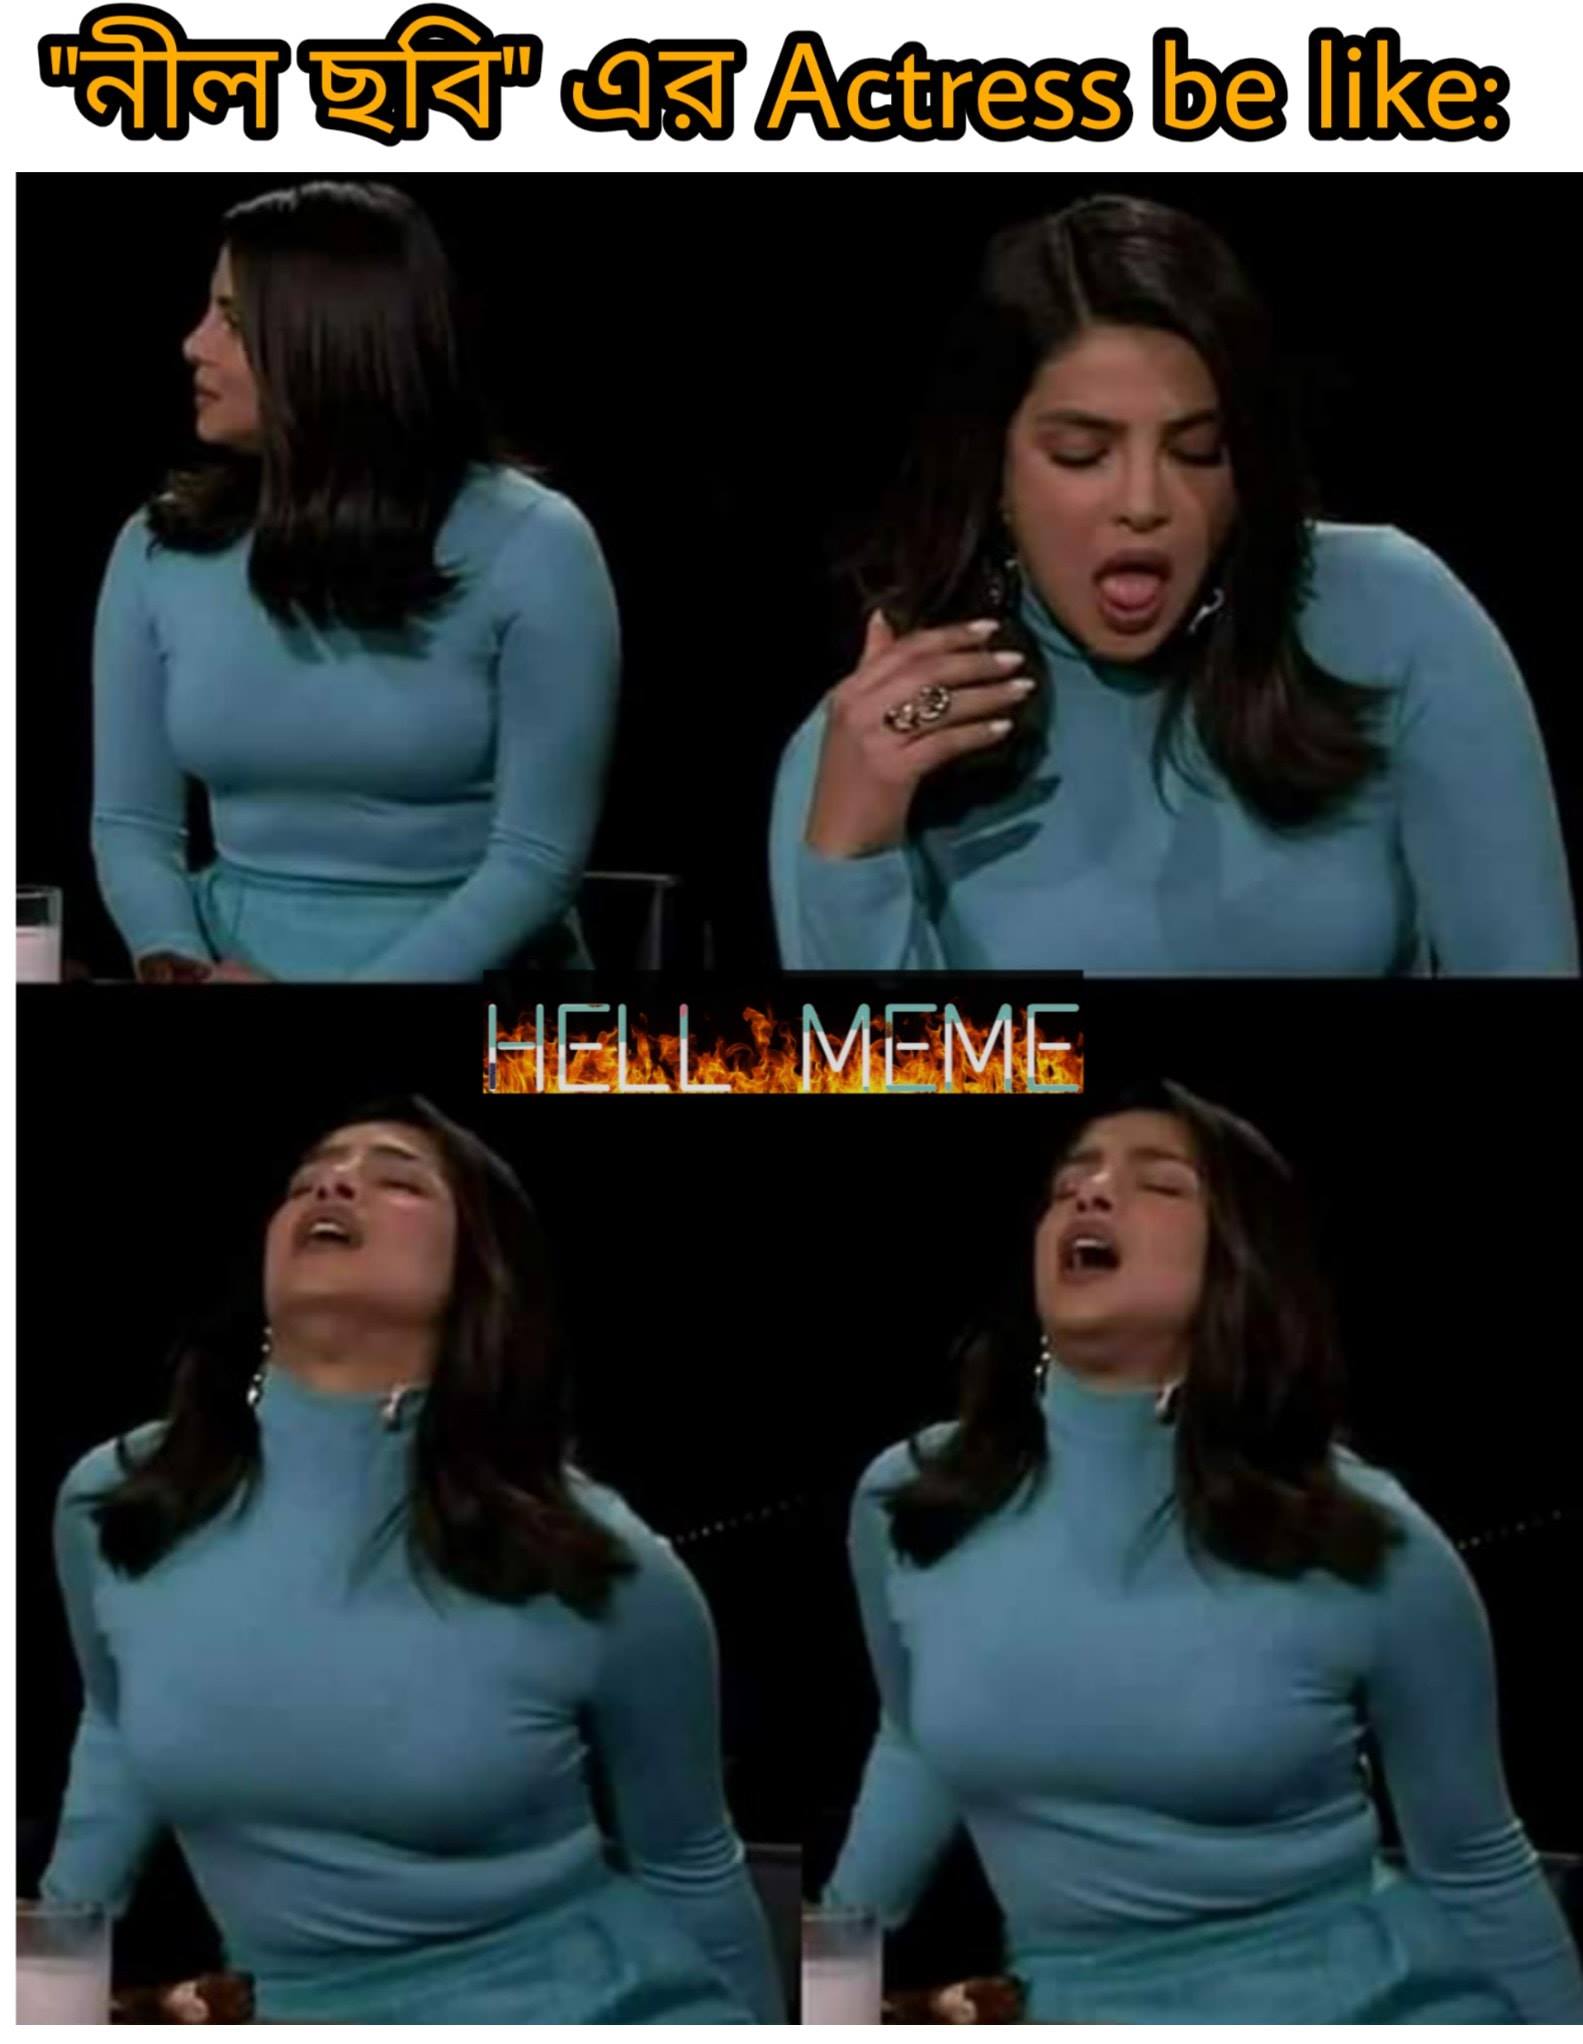
Caption: "নীল ছবি" এর Actress be like:
Label: hate